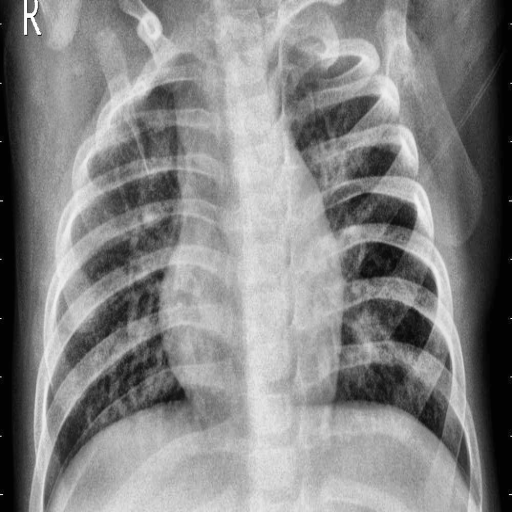
Finding: PNEUMONIA